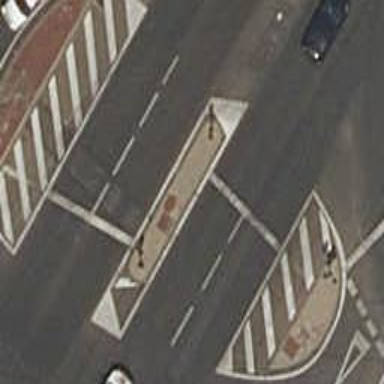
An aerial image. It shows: Road with traffic signals.